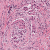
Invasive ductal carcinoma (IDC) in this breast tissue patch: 1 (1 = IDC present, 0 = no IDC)